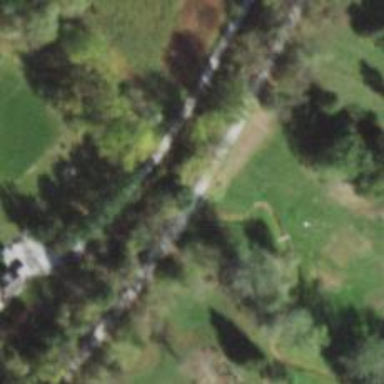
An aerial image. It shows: Bridge for cycleway.